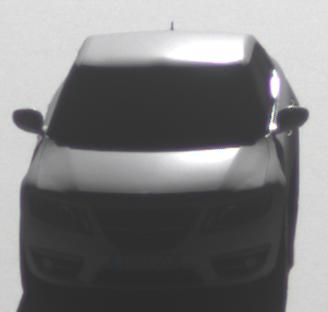
Make: Saab
Model: 5-Sep
Detailed model: 9-5 1.6T
Model produced from: 2010/06
Model produced until: 2011/12
Doors: 4
Color: white
Road condition: dry road
Daytime: morning or afternoon
Contrast: high contrast